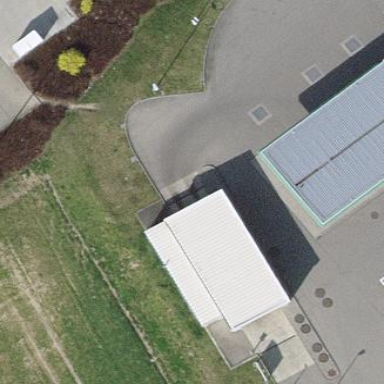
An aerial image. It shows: Building housing car wash facility.